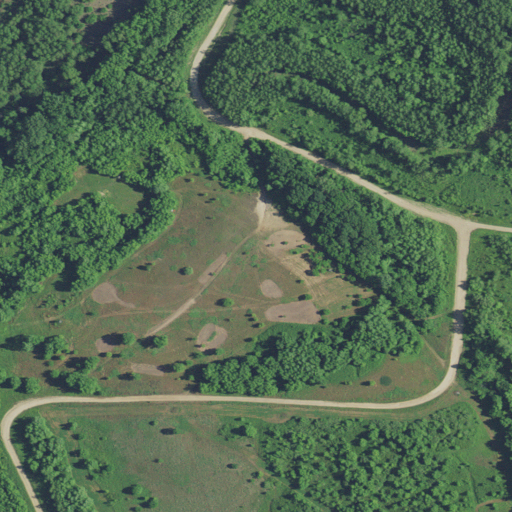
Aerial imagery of mountain in Indiana named Toms Hill containing pasture, cultivated crops, open development, medium intensity development, deciduous forest, woody wetlands, low intensity development, open water, and herbaceous wetlands